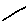
Label: line